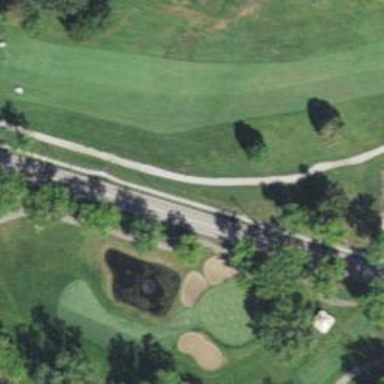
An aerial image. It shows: Service road used as golf cart path.